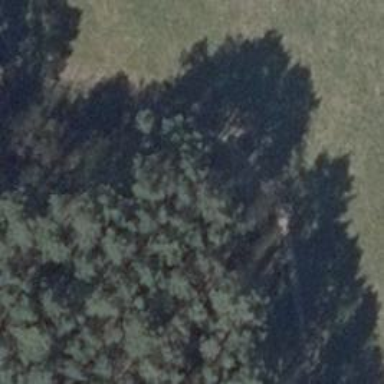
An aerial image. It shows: Hunting stand.